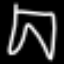
Label: pants